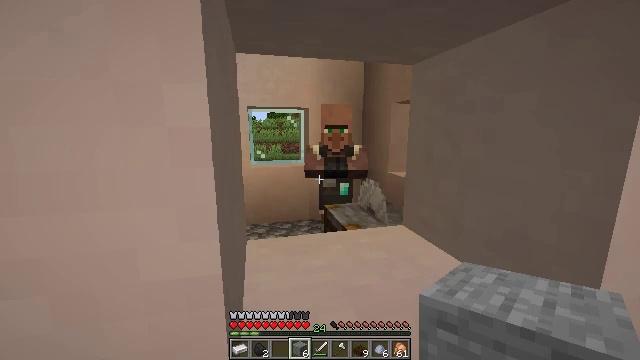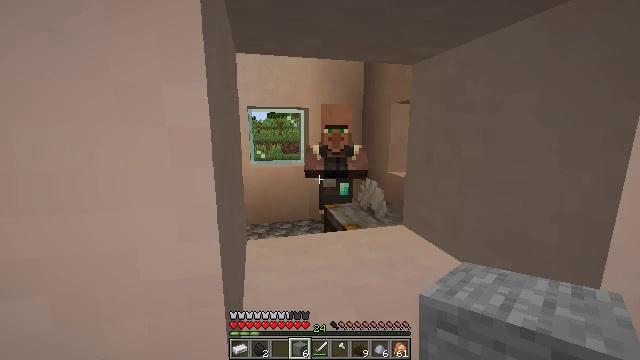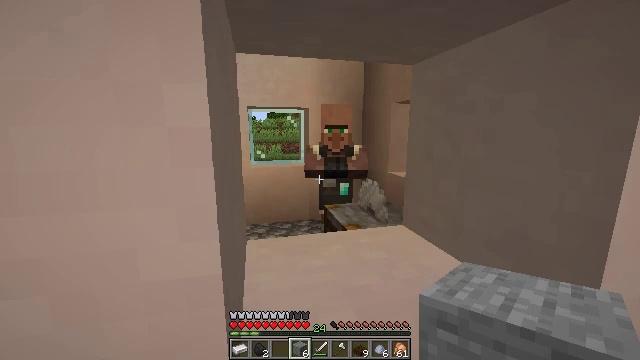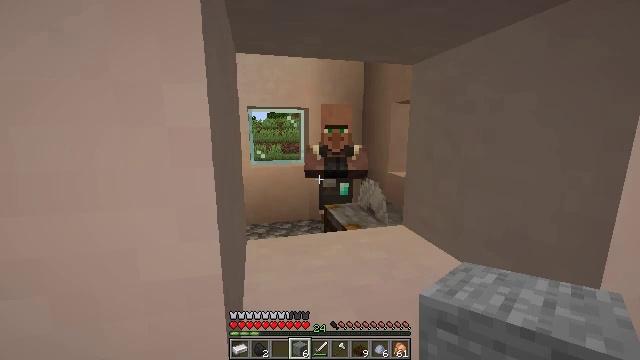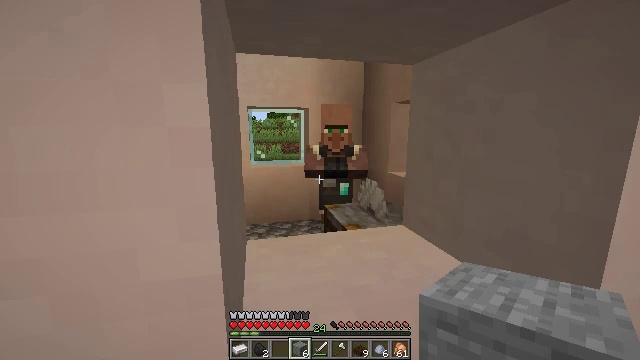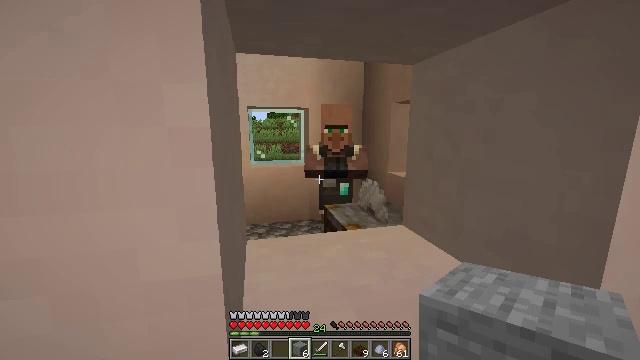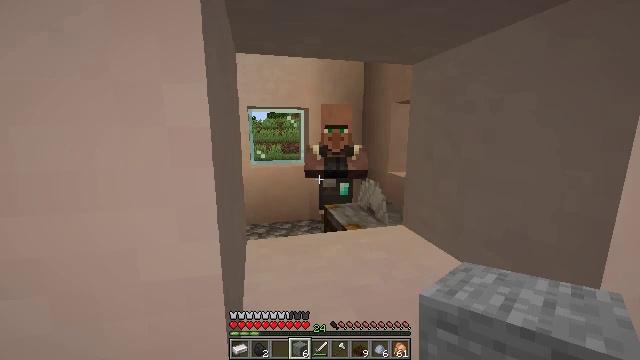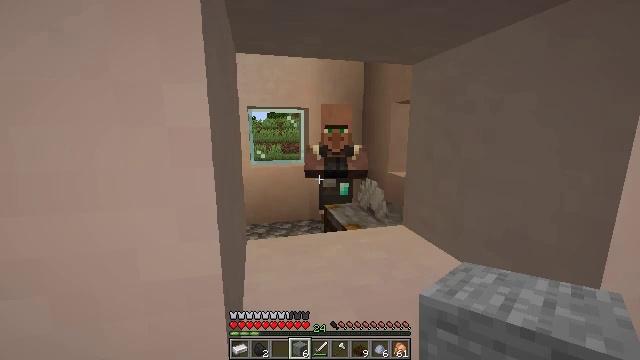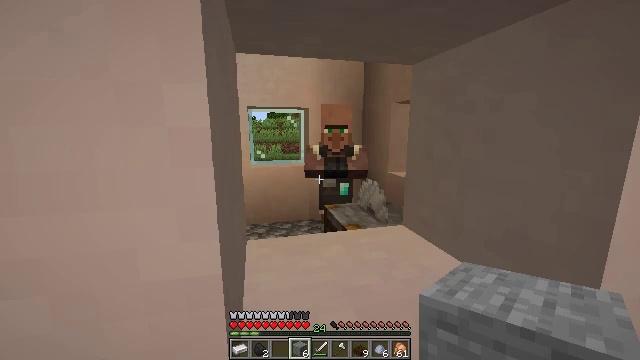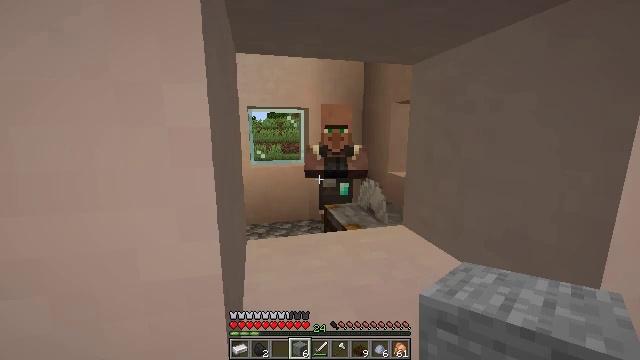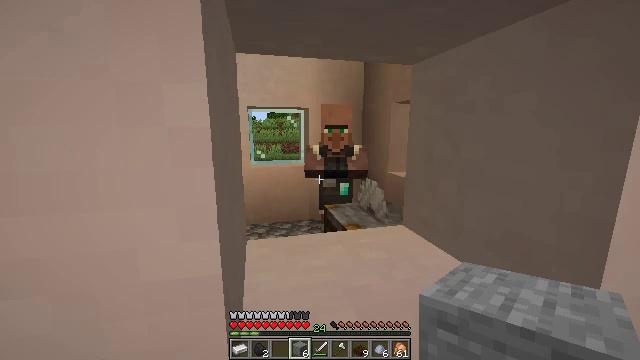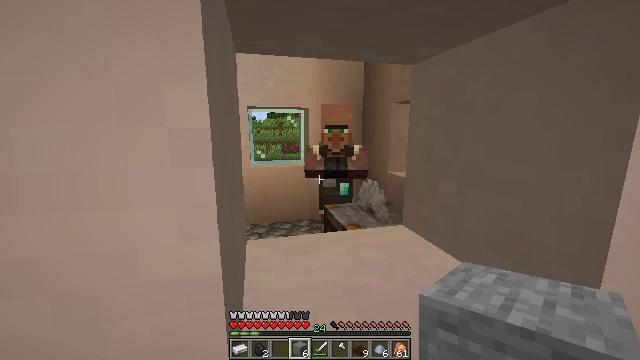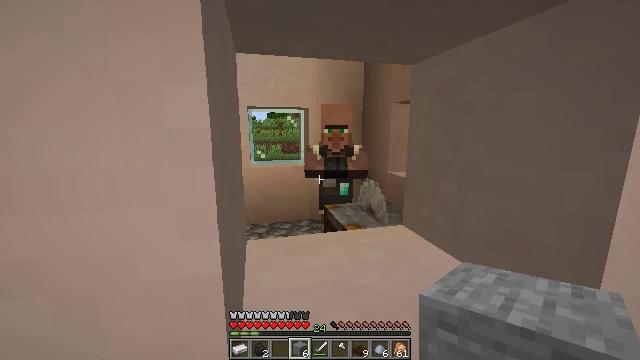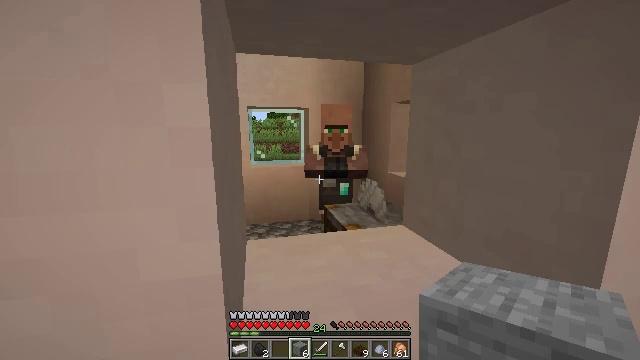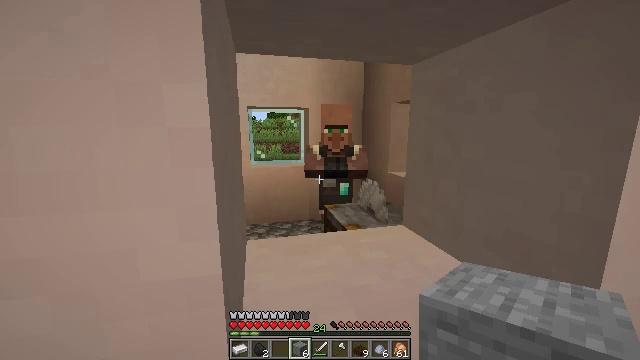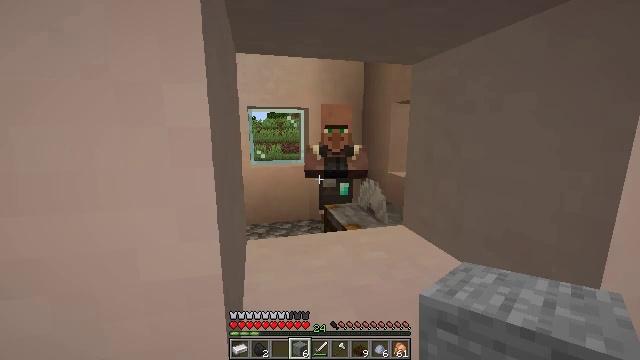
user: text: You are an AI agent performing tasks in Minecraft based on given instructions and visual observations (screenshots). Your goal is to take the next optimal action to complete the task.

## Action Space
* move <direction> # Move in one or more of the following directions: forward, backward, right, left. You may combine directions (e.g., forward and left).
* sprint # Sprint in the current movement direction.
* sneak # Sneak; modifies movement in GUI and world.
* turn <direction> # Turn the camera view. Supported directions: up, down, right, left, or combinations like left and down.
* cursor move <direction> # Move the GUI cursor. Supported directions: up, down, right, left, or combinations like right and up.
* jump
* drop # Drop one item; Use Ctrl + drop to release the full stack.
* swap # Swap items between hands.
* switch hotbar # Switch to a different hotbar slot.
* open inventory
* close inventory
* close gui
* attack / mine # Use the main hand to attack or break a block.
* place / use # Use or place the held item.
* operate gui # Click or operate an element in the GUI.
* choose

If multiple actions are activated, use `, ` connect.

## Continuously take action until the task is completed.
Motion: motion action
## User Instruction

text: Mine the white terracotta.
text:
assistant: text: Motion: no_op
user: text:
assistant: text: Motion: no_op
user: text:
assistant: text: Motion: no_op
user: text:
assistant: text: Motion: no_op
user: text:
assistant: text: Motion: no_op
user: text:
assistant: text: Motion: no_op
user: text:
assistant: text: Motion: no_op
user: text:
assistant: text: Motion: no_op
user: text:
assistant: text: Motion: no_op
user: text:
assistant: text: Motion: no_op
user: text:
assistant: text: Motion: no_op
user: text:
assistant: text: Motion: no_op
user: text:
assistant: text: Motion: no_op
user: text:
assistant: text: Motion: no_op
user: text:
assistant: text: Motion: no_op
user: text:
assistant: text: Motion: no_op
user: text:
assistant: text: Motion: no_op
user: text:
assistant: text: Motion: no_op
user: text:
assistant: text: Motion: no_op
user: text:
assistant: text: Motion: no_op
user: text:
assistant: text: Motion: no_op
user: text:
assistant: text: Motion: no_op
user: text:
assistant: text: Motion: no_op
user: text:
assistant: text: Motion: no_op
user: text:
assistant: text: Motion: no_op
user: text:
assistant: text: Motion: no_op
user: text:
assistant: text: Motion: no_op
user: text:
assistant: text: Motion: no_op
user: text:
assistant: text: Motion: no_op
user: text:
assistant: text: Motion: no_op